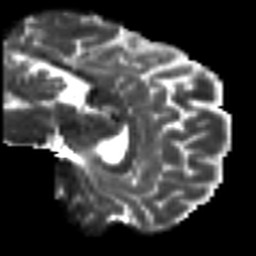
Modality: T2w
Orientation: sagittal
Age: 36
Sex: female
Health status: ill
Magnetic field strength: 3 T
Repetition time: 8.4 s
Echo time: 0.0926 s